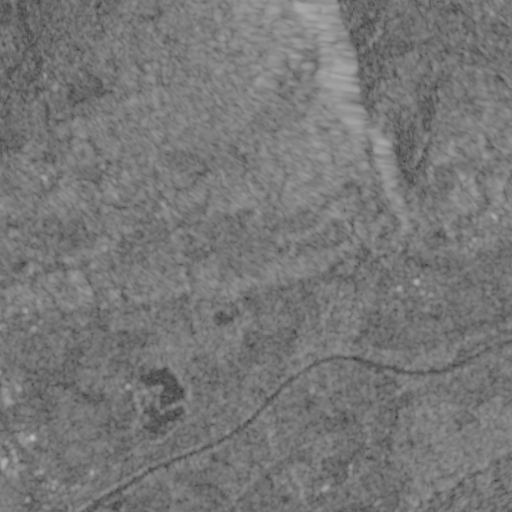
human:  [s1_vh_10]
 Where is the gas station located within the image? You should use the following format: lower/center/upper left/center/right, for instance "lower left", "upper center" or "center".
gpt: The gas station is located in the lower left of the image.
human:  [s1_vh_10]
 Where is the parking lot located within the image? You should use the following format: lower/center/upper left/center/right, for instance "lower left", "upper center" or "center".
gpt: The parking lot is located in the lower left of the image.
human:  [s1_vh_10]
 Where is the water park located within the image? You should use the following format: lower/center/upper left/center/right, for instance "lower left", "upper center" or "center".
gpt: The water park is located in the lower left of the image.
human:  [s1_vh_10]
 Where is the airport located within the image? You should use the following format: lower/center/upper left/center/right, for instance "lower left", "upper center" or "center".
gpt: There is no airport in the image.

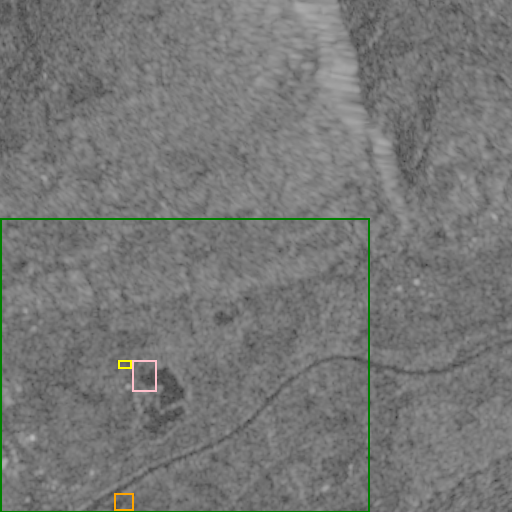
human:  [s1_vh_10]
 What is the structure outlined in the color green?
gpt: The structure outlined in green is a crop field.
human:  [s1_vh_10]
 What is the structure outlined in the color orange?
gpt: The structure outlined in orange is a park.
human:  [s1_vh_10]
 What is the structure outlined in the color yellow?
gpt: The structure outlined in yellow is a parking lot.
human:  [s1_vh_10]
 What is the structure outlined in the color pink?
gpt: The structure outlined in pink is a water park.
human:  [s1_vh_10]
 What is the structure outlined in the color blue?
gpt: There is no blue outline.